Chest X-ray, AP view. Patient: 53 years old, sex M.
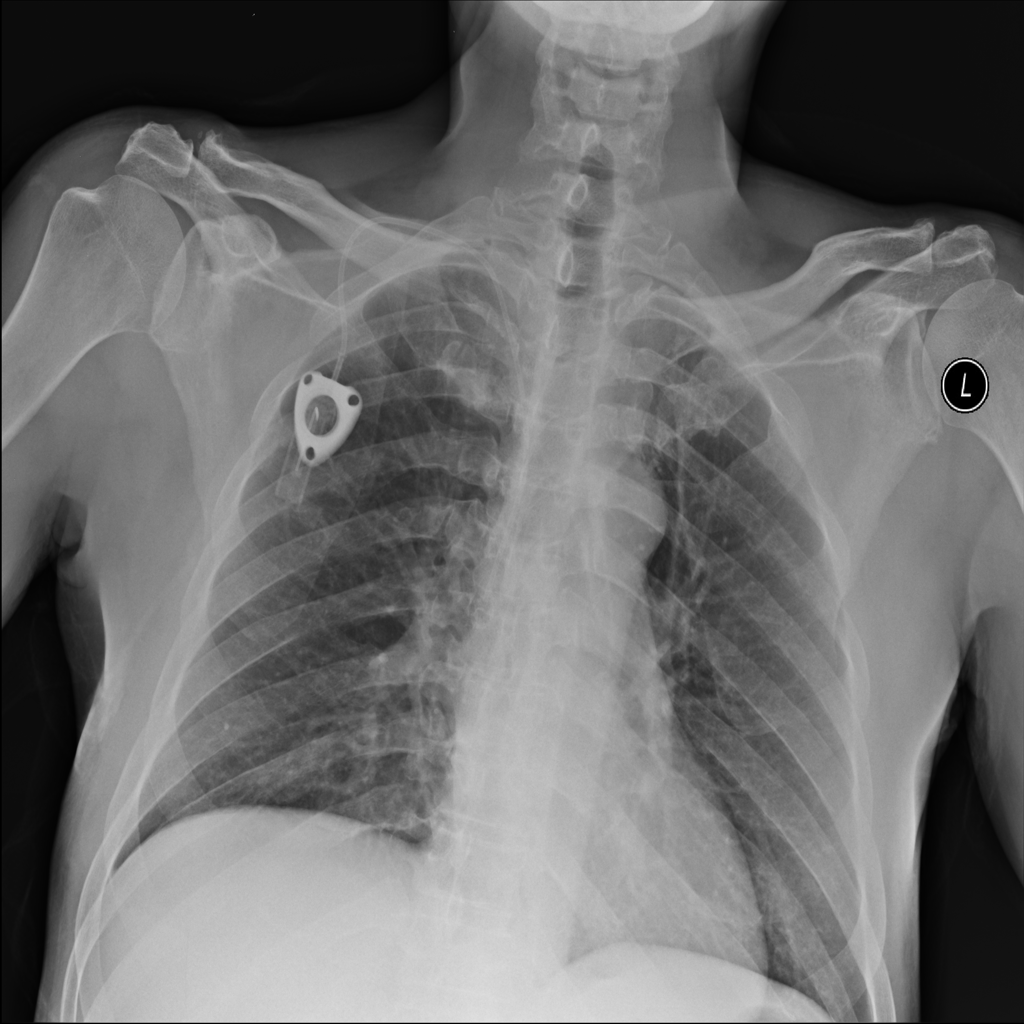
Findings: No Finding